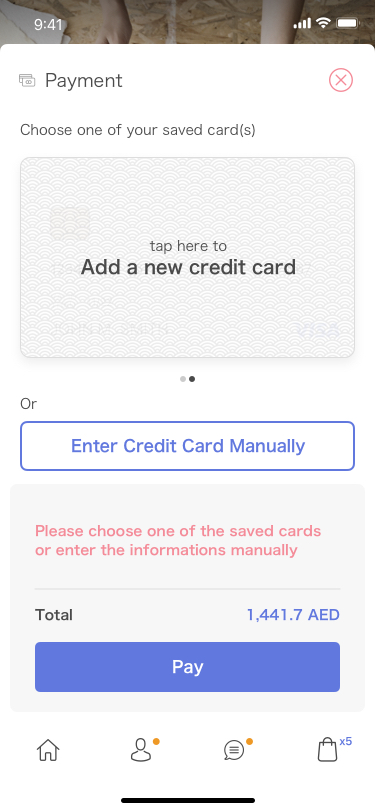
Text in this UI design:
x5
1,441.7 AED
Total
Please choose one of the saved cards or enter the informations manually
Enter Credit Card Manually
Or
Add a new credit card
tap here to
1234
JOHN M. SMITH
11/22
VALID THRU
5678
9123
4567
Choose one of your saved card(s)
Payment